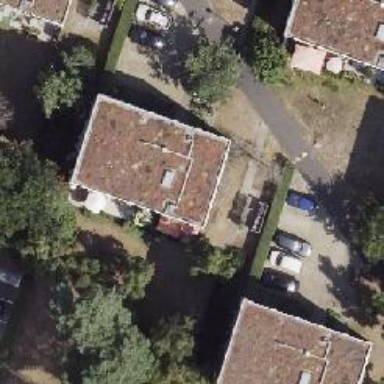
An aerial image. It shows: Flat-roofed residential building.